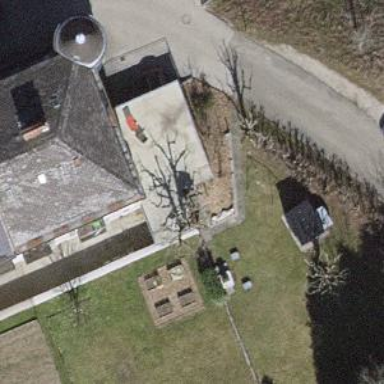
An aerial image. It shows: Garage with flat roof.